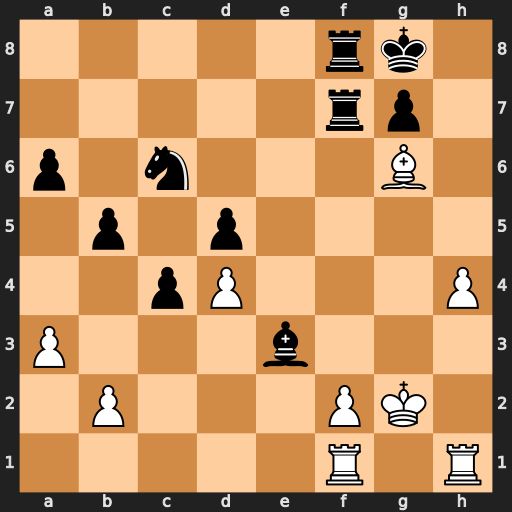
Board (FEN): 5rk1/5rp1/p1n3B1/1p1p4/2pP3P/P3b3/1P3PK1/5R1R
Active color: w
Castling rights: -
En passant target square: -
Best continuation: Bxf7+ Rxf7 fxe3